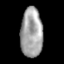
Tissue: skin
Cell type: Epithelial cells
Senescence score: 0.8232
Nuclear area (px): 1071
Mean DAPI intensity: 162.164